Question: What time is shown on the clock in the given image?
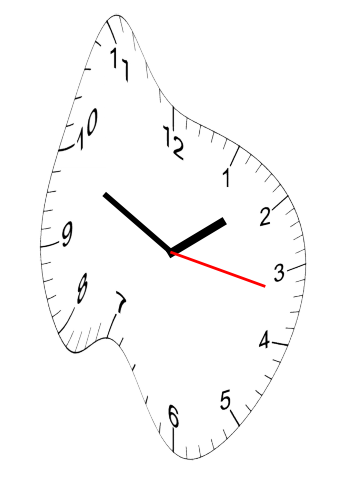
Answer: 01:49:17